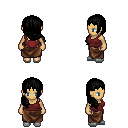
a pixel art fantasy rpg character, female body template, human, tanned skin, maroon pirate shirt, robe skirt, black right-swept hairstyle, white slippers, four views (front, back, left, right), 2x2 character sprite sheet, small pixel art, hard edges, no anti-aliasing